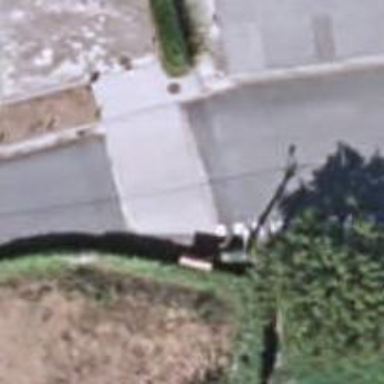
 with marked indicators for pedestrians."